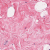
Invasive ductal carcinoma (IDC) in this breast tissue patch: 0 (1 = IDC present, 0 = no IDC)